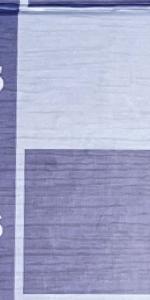
Label: Empty